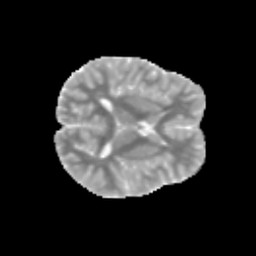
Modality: MD
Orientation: axial
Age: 13
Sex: male
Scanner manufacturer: siemens
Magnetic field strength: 3 T
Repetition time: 3.8 s
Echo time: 0.07 s